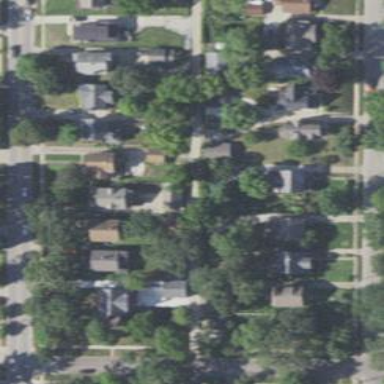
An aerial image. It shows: Alley classified as service road.